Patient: sex F, age 77
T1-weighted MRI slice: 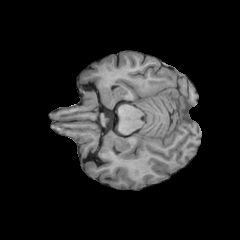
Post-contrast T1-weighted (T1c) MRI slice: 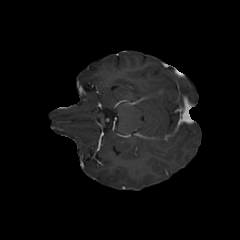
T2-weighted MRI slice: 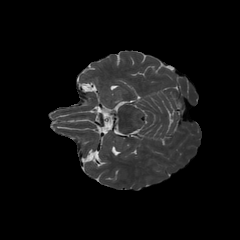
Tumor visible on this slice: no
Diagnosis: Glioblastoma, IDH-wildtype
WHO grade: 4